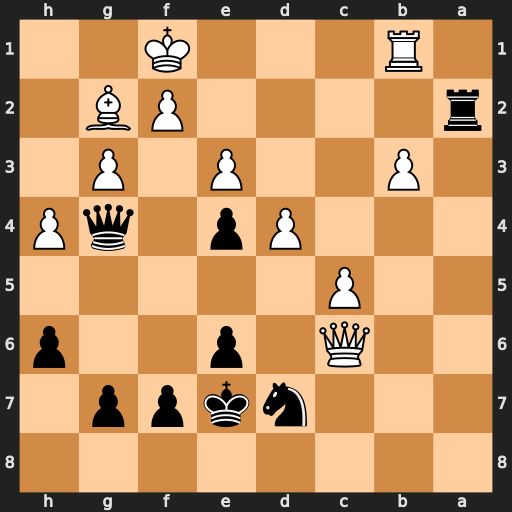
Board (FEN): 8/3nkpp1/2Q1p2p/2P5/3Pp1qP/1P2P1P1/r4PB1/1R3K2
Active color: b
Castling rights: -
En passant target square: -
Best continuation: Qe2+ Kg1 Qxf2+ Kh2 Qxg2#